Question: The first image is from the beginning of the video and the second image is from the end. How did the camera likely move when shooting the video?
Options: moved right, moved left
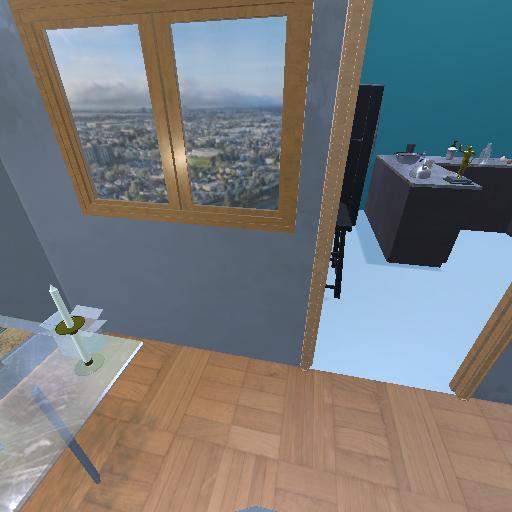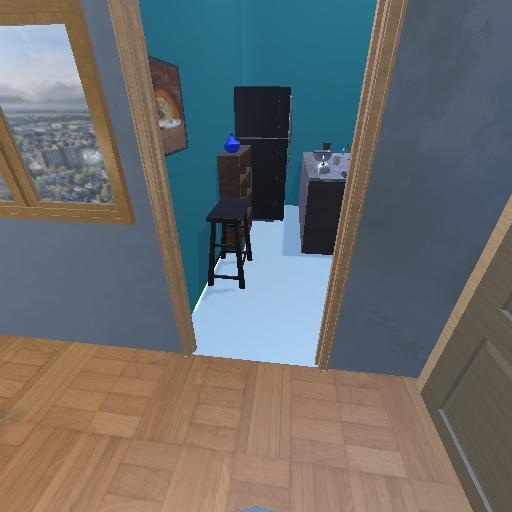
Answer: moved right